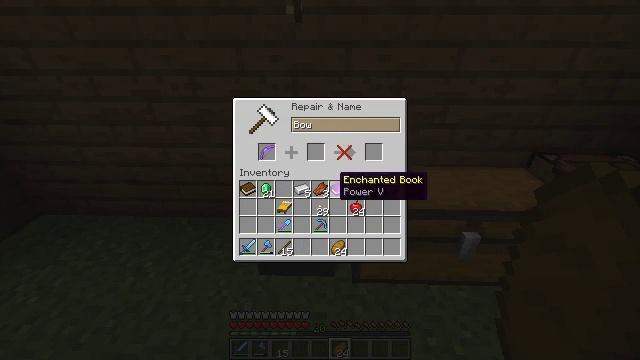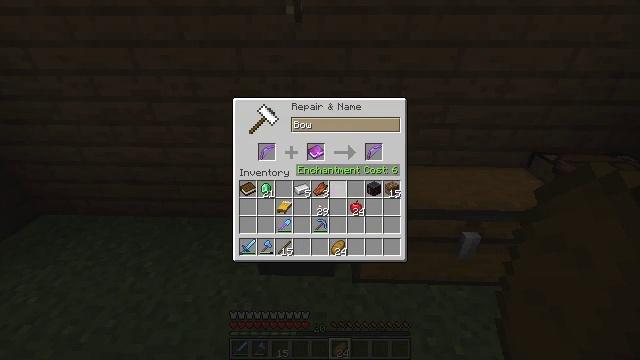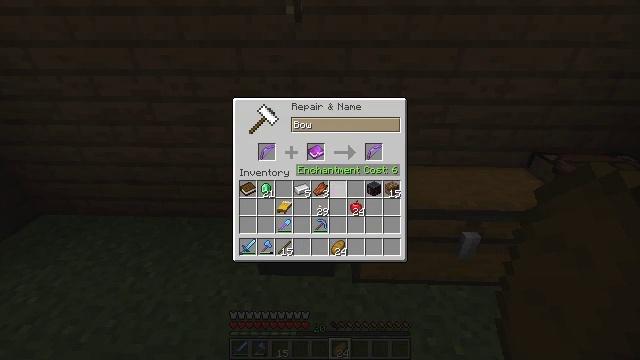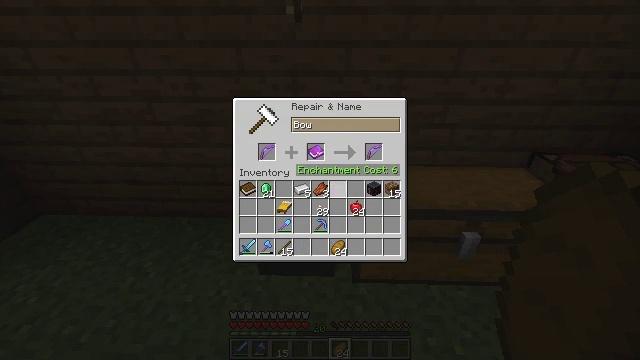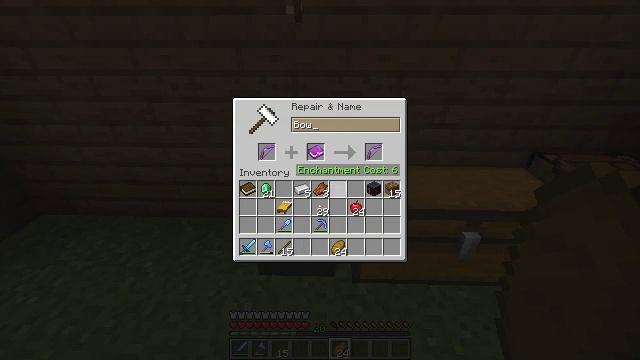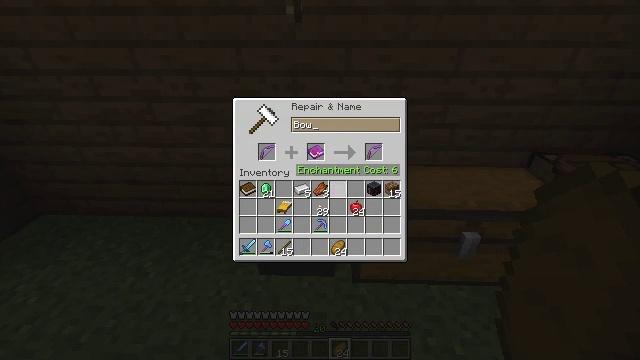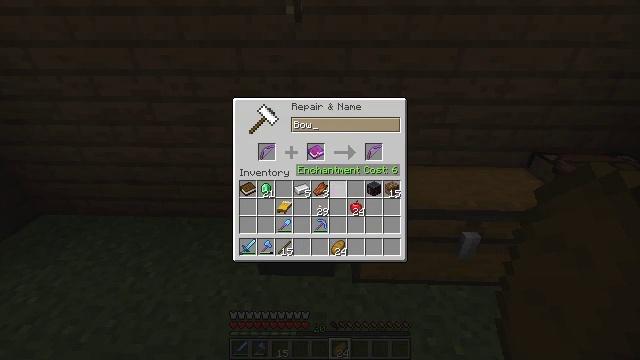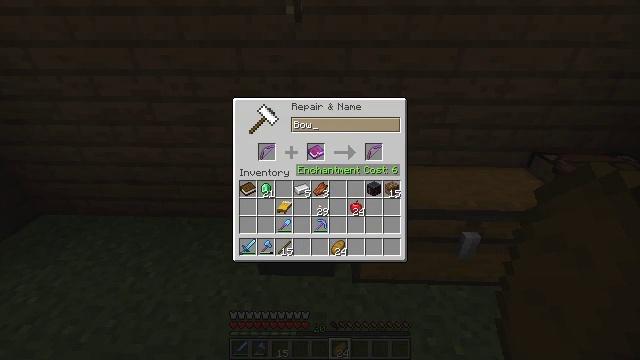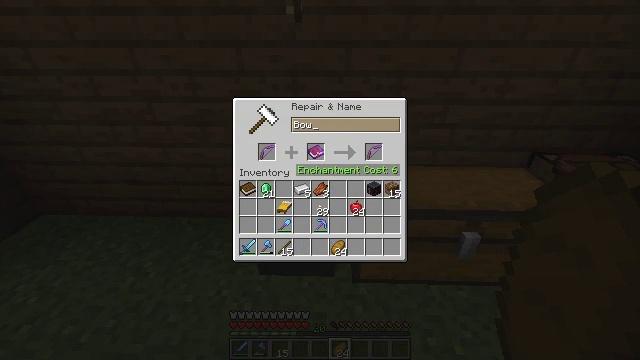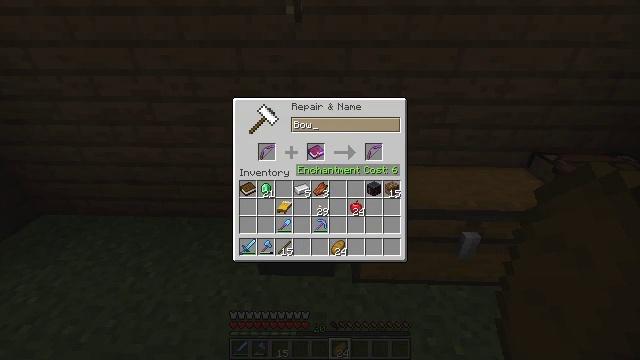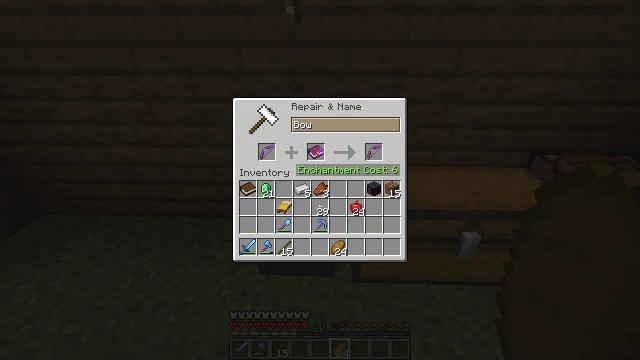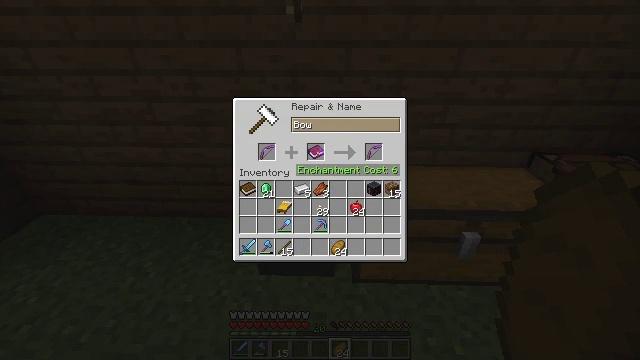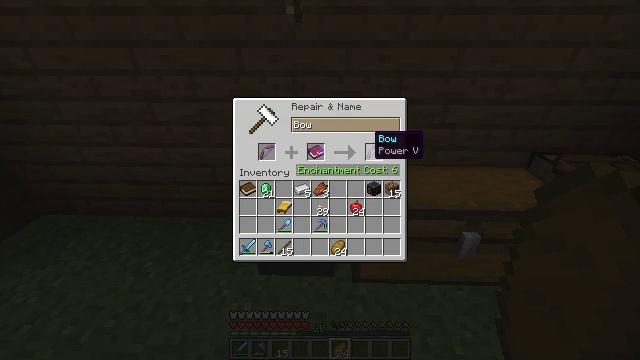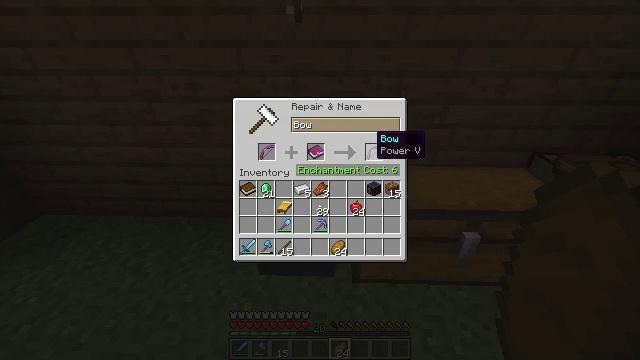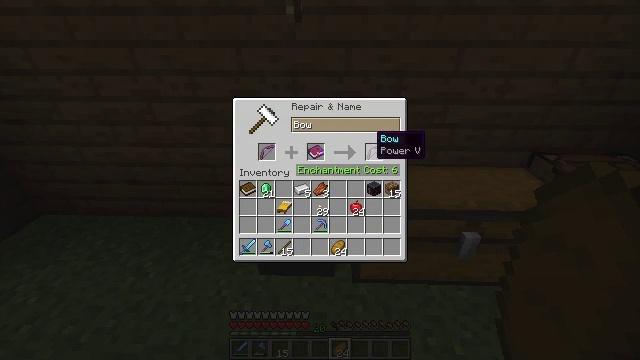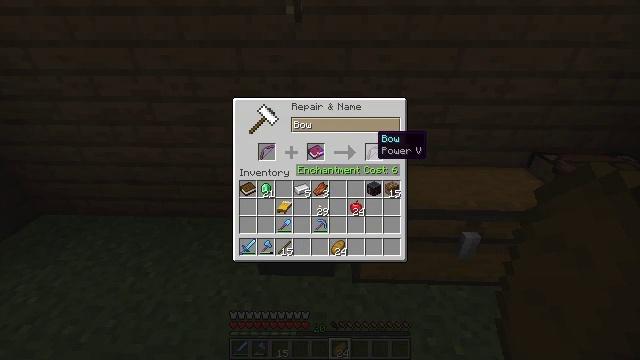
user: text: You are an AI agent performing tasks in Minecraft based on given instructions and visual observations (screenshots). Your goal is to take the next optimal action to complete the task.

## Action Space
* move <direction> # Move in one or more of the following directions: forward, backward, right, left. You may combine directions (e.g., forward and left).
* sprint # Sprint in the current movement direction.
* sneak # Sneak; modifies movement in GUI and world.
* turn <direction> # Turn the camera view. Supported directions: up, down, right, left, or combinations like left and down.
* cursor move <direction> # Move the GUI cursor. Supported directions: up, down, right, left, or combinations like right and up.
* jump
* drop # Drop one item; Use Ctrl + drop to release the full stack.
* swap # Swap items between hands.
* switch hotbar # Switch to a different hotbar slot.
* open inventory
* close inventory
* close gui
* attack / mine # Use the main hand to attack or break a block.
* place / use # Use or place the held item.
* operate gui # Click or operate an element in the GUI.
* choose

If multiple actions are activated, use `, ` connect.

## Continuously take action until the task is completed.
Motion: motion action
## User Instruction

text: Put ingredients in the crafting grid to get a cookie.
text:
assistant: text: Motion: sneak, operate gui
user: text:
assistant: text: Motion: sneak, operate gui
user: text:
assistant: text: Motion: sneak
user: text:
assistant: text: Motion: sneak
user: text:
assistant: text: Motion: sneak
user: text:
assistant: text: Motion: sneak
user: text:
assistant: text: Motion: sneak, cursor move up
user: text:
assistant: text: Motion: sneak, cursor move up
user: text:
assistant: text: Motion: sneak, cursor move right and up
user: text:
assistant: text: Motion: sneak
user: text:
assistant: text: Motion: sneak, cursor move right
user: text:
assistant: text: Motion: sneak
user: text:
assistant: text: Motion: no_op
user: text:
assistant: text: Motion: no_op
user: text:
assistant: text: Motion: no_op
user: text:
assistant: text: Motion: no_op
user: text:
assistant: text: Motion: no_op
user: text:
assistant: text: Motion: no_op
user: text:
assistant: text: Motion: no_op
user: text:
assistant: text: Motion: no_op
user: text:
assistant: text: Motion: operate gui
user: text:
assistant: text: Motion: operate gui
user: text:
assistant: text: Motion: cursor move left and down, operate gui
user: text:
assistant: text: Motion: cursor move left and down
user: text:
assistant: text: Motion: cursor move left and down
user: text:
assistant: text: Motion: cursor move left
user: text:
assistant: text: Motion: no_op
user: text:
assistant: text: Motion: no_op
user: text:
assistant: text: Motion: no_op
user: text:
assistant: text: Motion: no_op